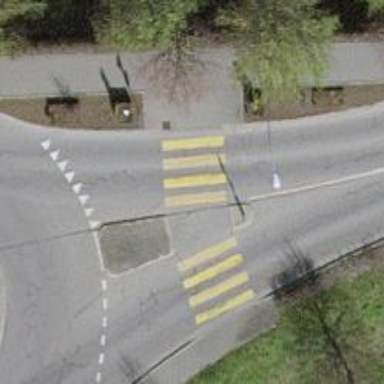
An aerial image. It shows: Marked footway crossing with pedestrian island.